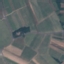
Land use / land cover: PermanentCrop